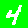
Digit: 4